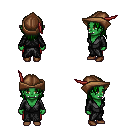
a pixel art fantasy rpg character, female body template, orc, green skin, gray robe, red pants, green long hairstyle, leather cap, brown shoes, four views (front, back, left, right), 2x2 character sprite sheet, small pixel art, hard edges, no anti-aliasing